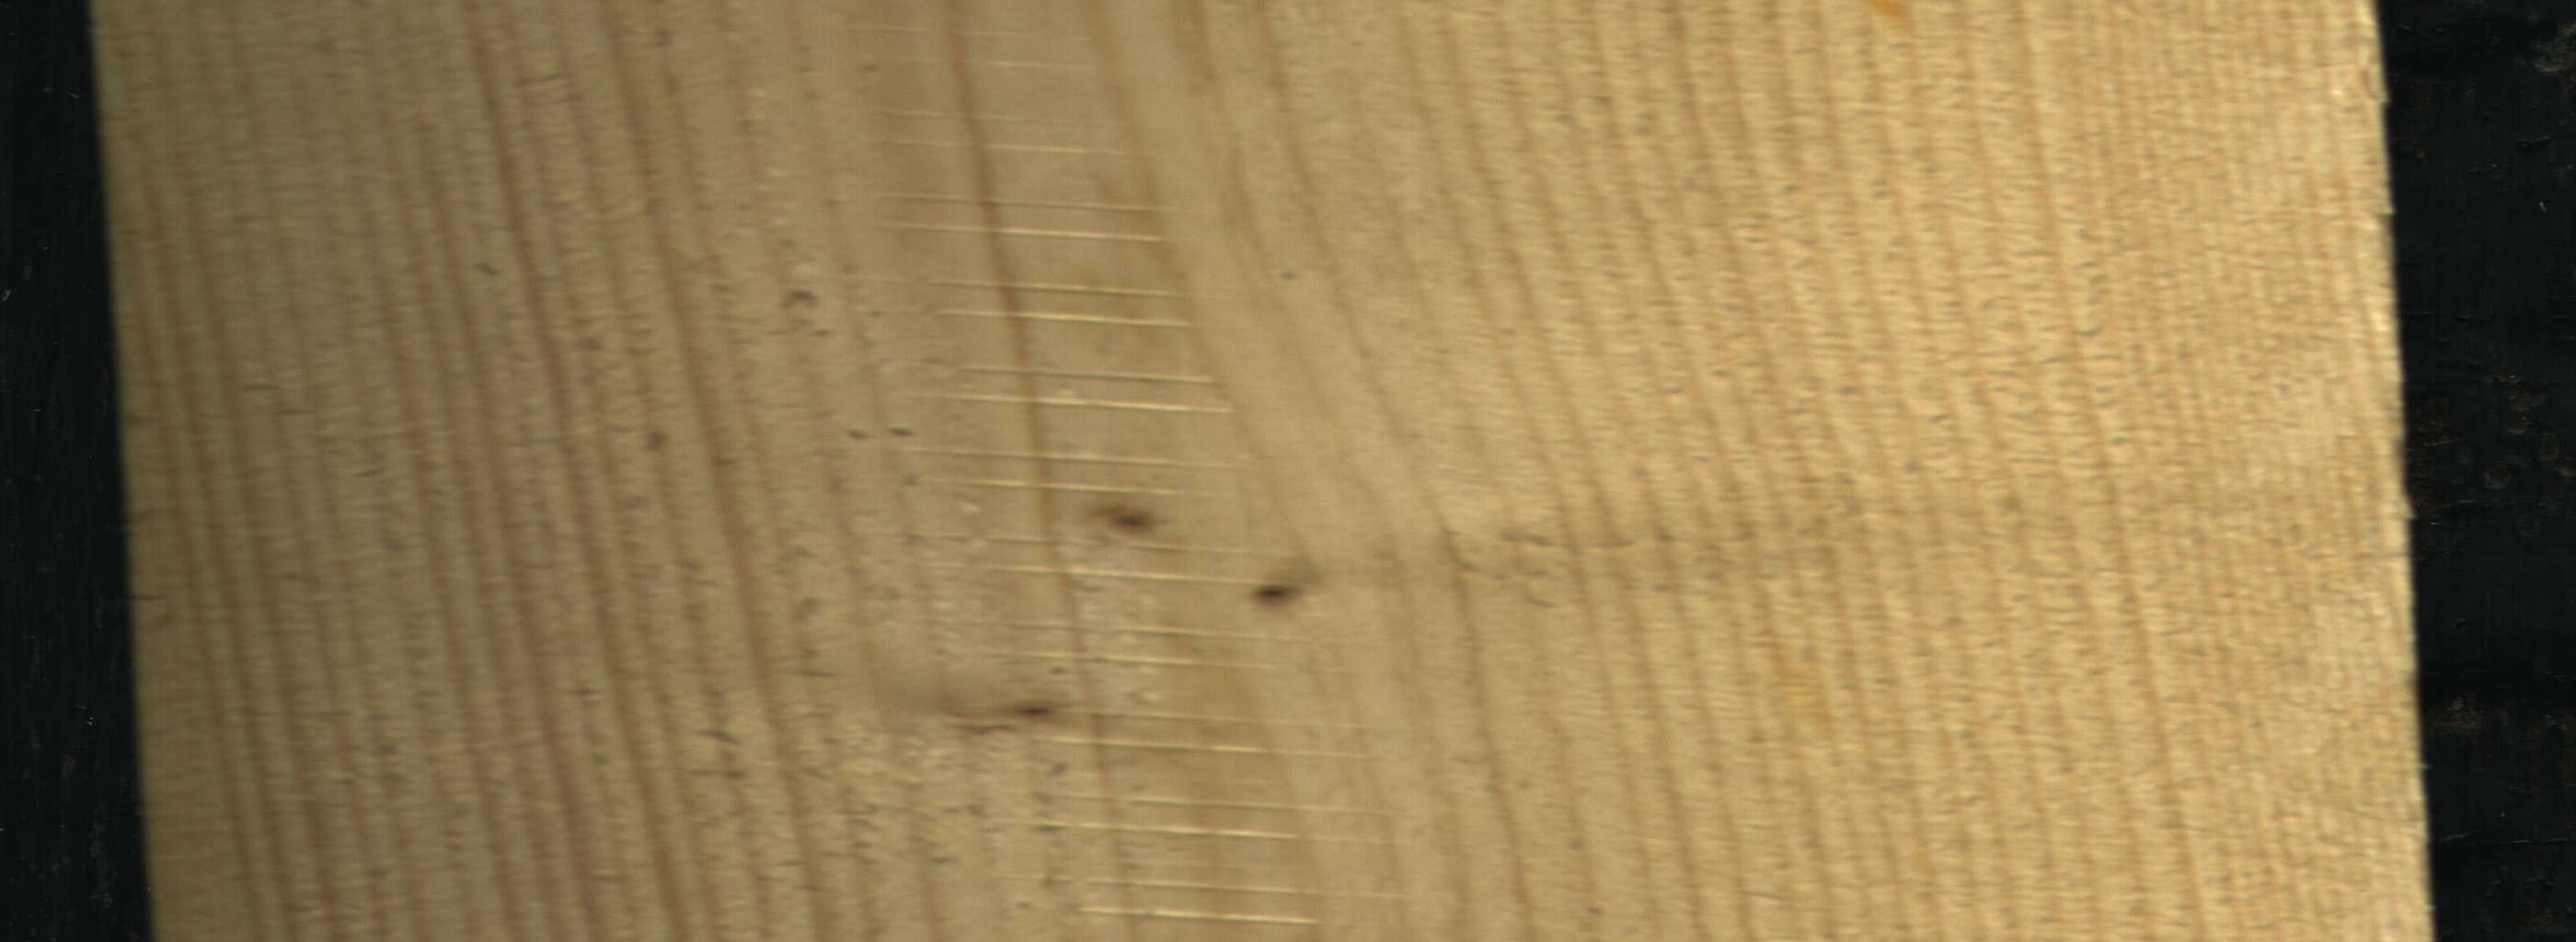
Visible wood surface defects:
Live_Knot
Live_Knot
Live_Knot